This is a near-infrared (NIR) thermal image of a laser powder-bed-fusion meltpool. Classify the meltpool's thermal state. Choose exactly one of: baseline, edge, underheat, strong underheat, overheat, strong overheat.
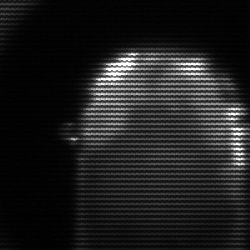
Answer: baseline